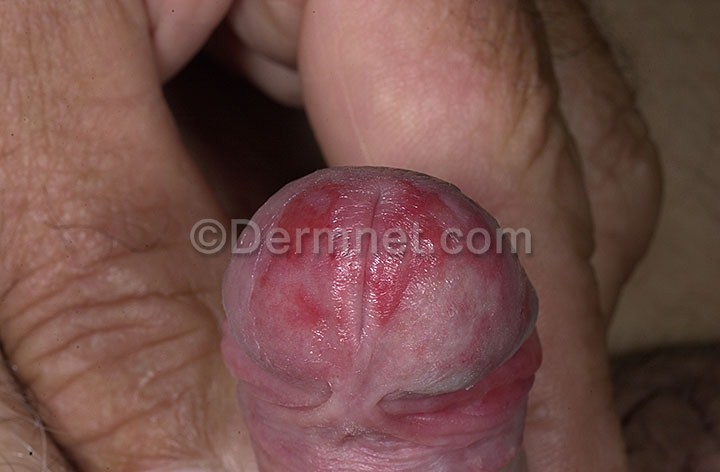
Disease: Actinic Keratosis Basal Cell Carcinoma and other Malignant Lesions